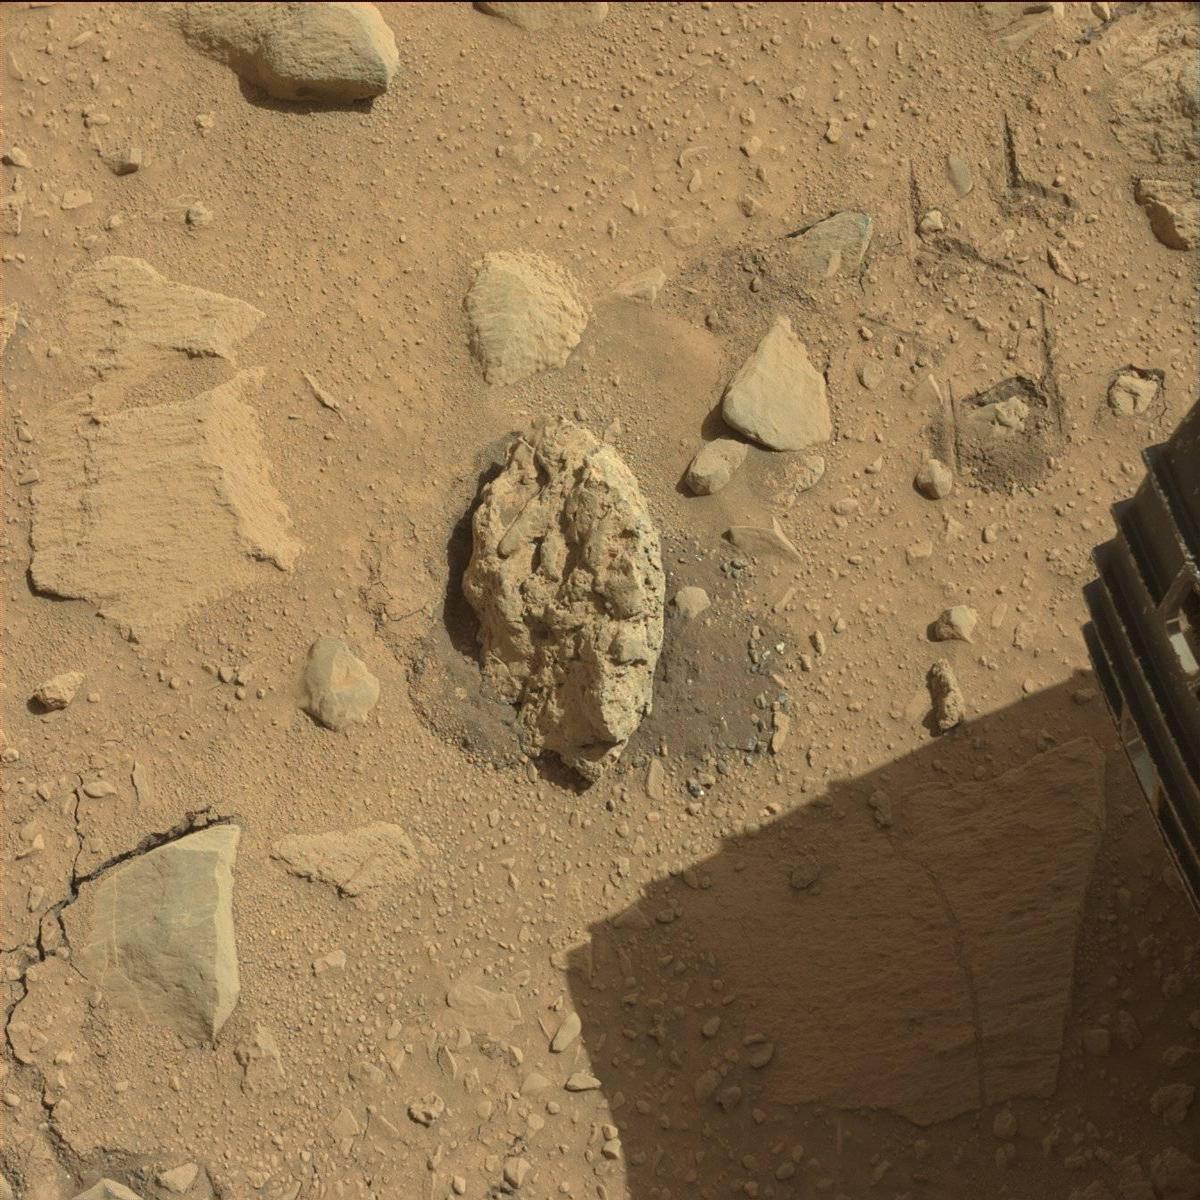
Terrain classes present: Bedrock, Rover, Sand / Soil, Track